【题型】填空题　【知识点】平面几何　【难度】easy
如图，$\triangle ABC$ 在边长为 1 个单位的方格纸中，它的顶点在小正方形顶点位置，那么 $\cot B$ 的值为\underline{\quad\quad\quad}

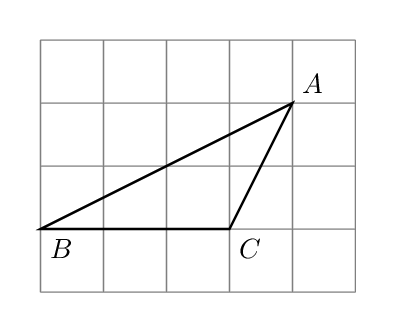
【解答】
【答案】$\dfrac{4}{3}$/$1\dfrac{1}{3}$

【分析】如图，取点$D$，连接$BD,AD$，根据网格的特点以及余切的定义求解即可.

【详解】解：如图，取点$D$，连接$BD,AD$，

$\because BD = 4, AD = 3, \angle ADB = 90^\circ$,

$\therefore \cot B = \dfrac{BD}{AD} = \dfrac{4}{3}$,

故答案为：$\dfrac{4}{3}$.

【点睛】本题考查了求余切，掌握直角三角形三角函数的定义是解题的关键.
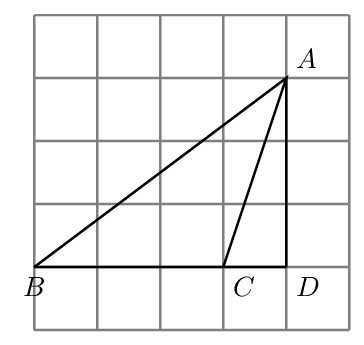